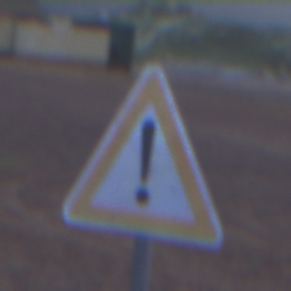
Verkehrszeichen: Gefahrenstelle
Umgebung: Outdoor, Urban
Tageszeit: SunriseSunset
Wetter: Overcast
Licht: Natural
Jahreszeit: NotSpecified
Kontrast: LowContrast